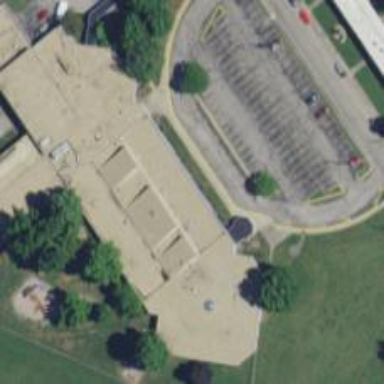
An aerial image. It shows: School.